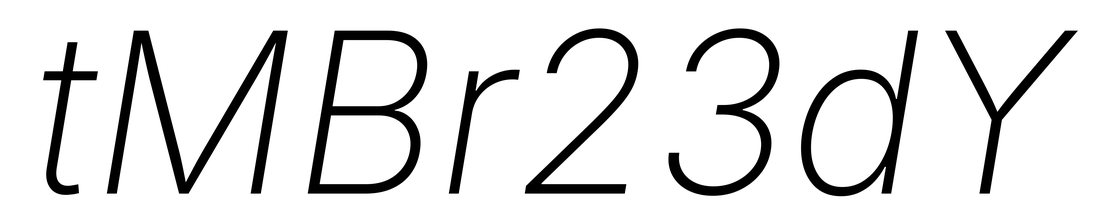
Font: Inter-Italic_ExtraLight_Italic